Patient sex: F
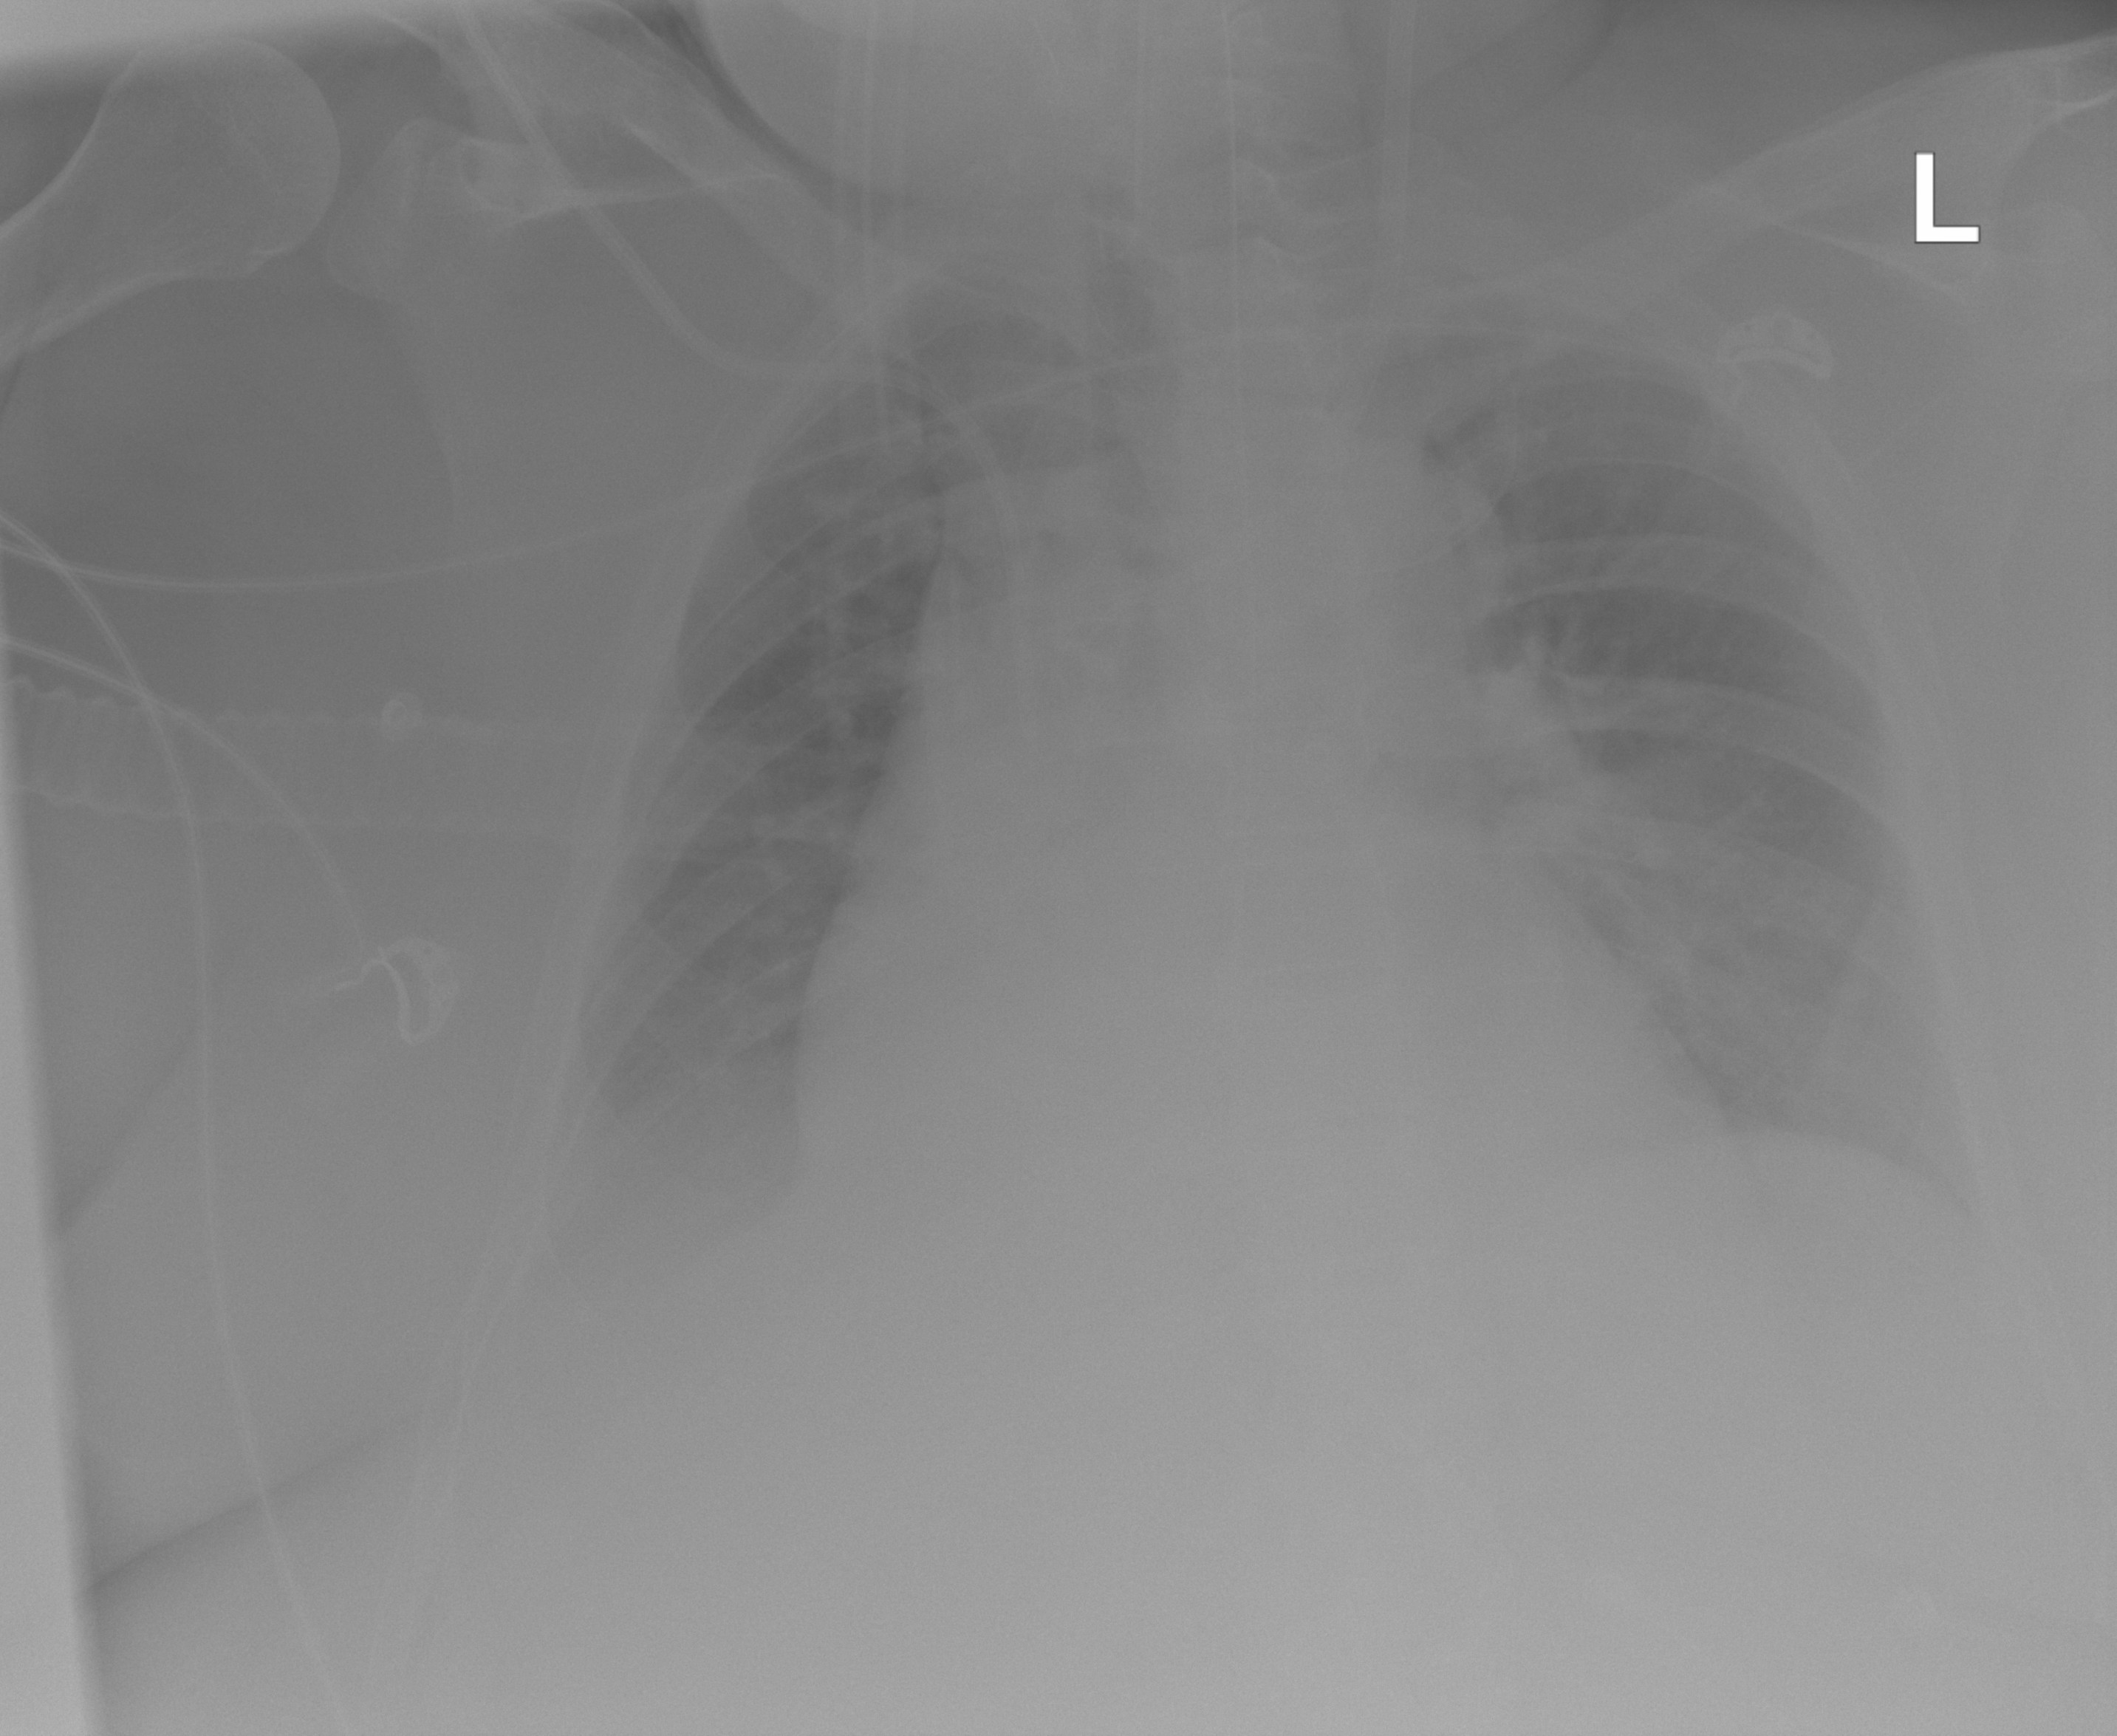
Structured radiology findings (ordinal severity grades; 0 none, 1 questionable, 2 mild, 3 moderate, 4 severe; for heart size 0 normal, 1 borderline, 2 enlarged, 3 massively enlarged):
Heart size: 3
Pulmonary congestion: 2
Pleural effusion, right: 2
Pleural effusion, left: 0
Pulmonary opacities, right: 0
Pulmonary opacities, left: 0
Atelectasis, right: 2
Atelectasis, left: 0